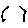
Label: hexagon